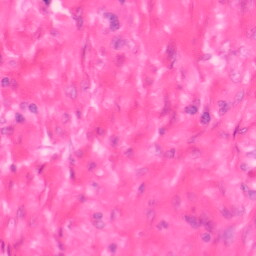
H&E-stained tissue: Colon